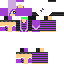
A female human skin with dark skin, wearing brown long hair dressed in a purple hoodie and black pants, featuring a closed mouth.